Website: apple
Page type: payment
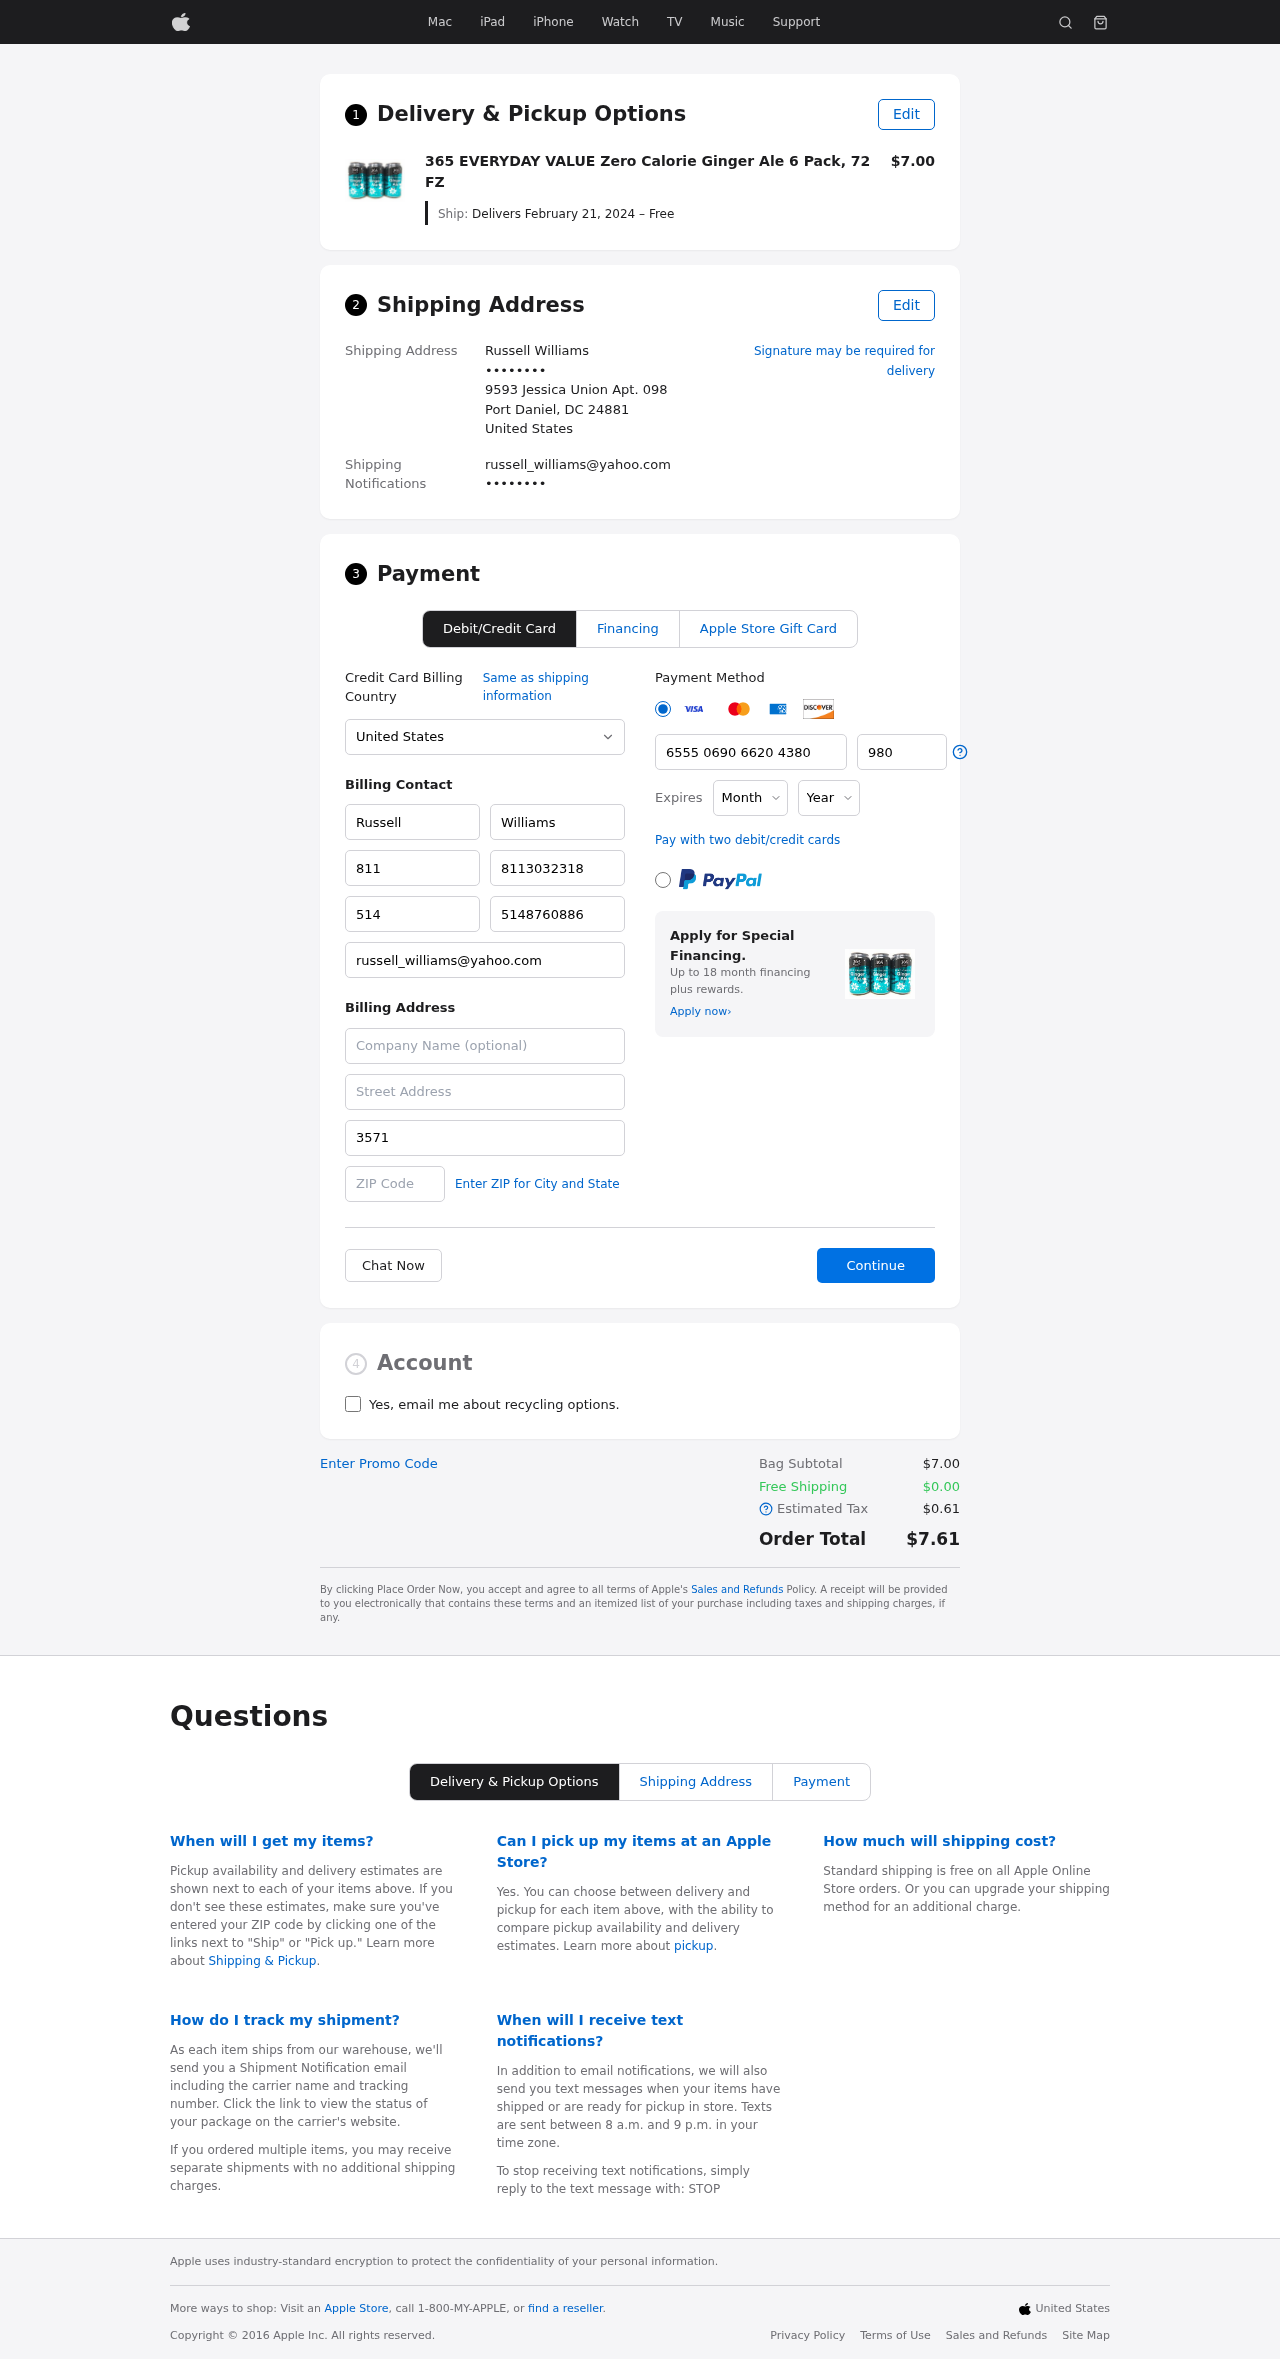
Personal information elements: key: PII_CARD_CVV
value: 980
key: PII_CARD_EXPIRY_MONTH
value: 02
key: PII_CARD_EXPIRY_YEAR
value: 26
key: PII_CARD_NUMBER
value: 6555 0690 6620 4380
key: PII_CITY_STATE_ZIP
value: Port Daniel, DC 24881
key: PII_COUNTRY
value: United States
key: PII_EMAIL
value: russell_williams@yahoo.com
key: PII_EMAIL2
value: russell_williams@yahoo.com
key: PII_FIRSTNAME
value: Russell
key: PII_FULLNAME
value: Russell Williams
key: PII_LASTNAME
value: Williams
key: PII_PHONE3
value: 8113032318
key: PII_PHONE_ALT
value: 5148760886
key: PII_PHONE_ALT_AREA
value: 514
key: PII_PHONE_AREA
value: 811
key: PII_SECURITY_CODE
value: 3571
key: PII_STREET
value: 9593 Jessica Union Apt. 098
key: PII_PHONE
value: ••••••••
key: PII_PHONE2
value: ••••••••
Product elements: key: PRODUCT1_NAME
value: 365 EVERYDAY VALUE Zero Calorie Ginger Ale 6 Pack, 72 FZ
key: PRODUCT1_PRICE
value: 7
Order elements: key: ORDER_DELIVERY_DATE
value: Delivers February 21, 2024 – Free
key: ORDER_SUBTOTAL
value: $7.00
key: ORDER_SHIPPING_COST
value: $0.00
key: ORDER_TAX
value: $0.61
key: ORDER_TOTAL
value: $7.61